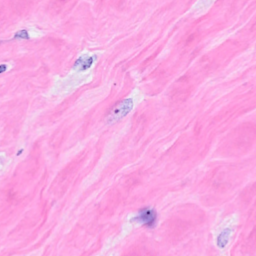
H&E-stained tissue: Breast